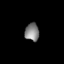
Tissue: skin
Cell type: Others
Senescence score: 0.688
Nuclear area (px): 250
Mean DAPI intensity: 128.4